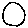
Label: circle